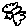
Label: bird